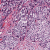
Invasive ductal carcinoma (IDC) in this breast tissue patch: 1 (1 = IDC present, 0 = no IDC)